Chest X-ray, AP view. Patient: 55 years old, sex M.
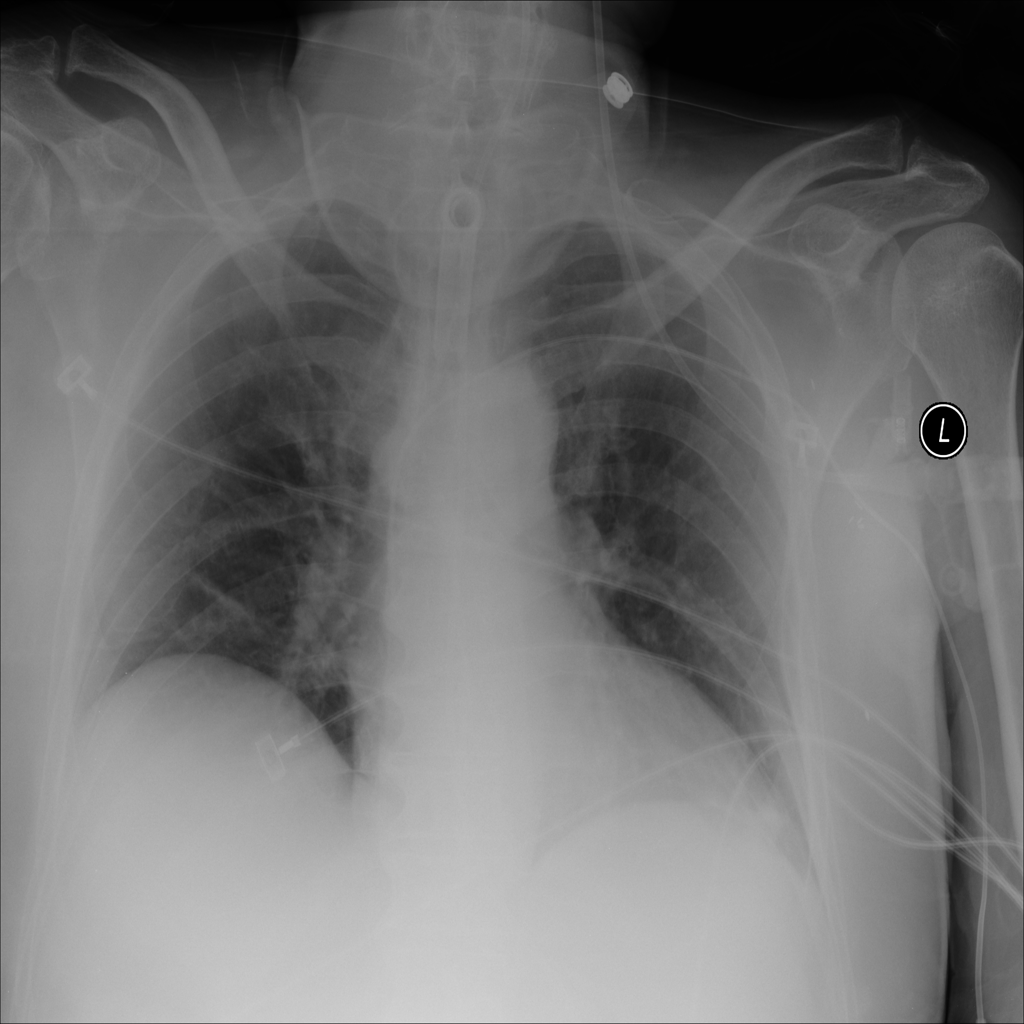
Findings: No Finding